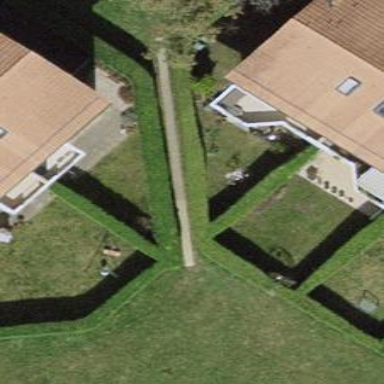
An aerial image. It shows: Garden enclosed by fence.